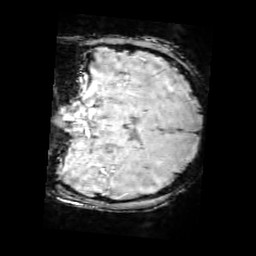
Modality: SWI
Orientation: coronal
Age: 13
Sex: male
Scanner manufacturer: siemens
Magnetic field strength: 3 T
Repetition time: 0.027 s
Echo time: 0.02 s